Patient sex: M
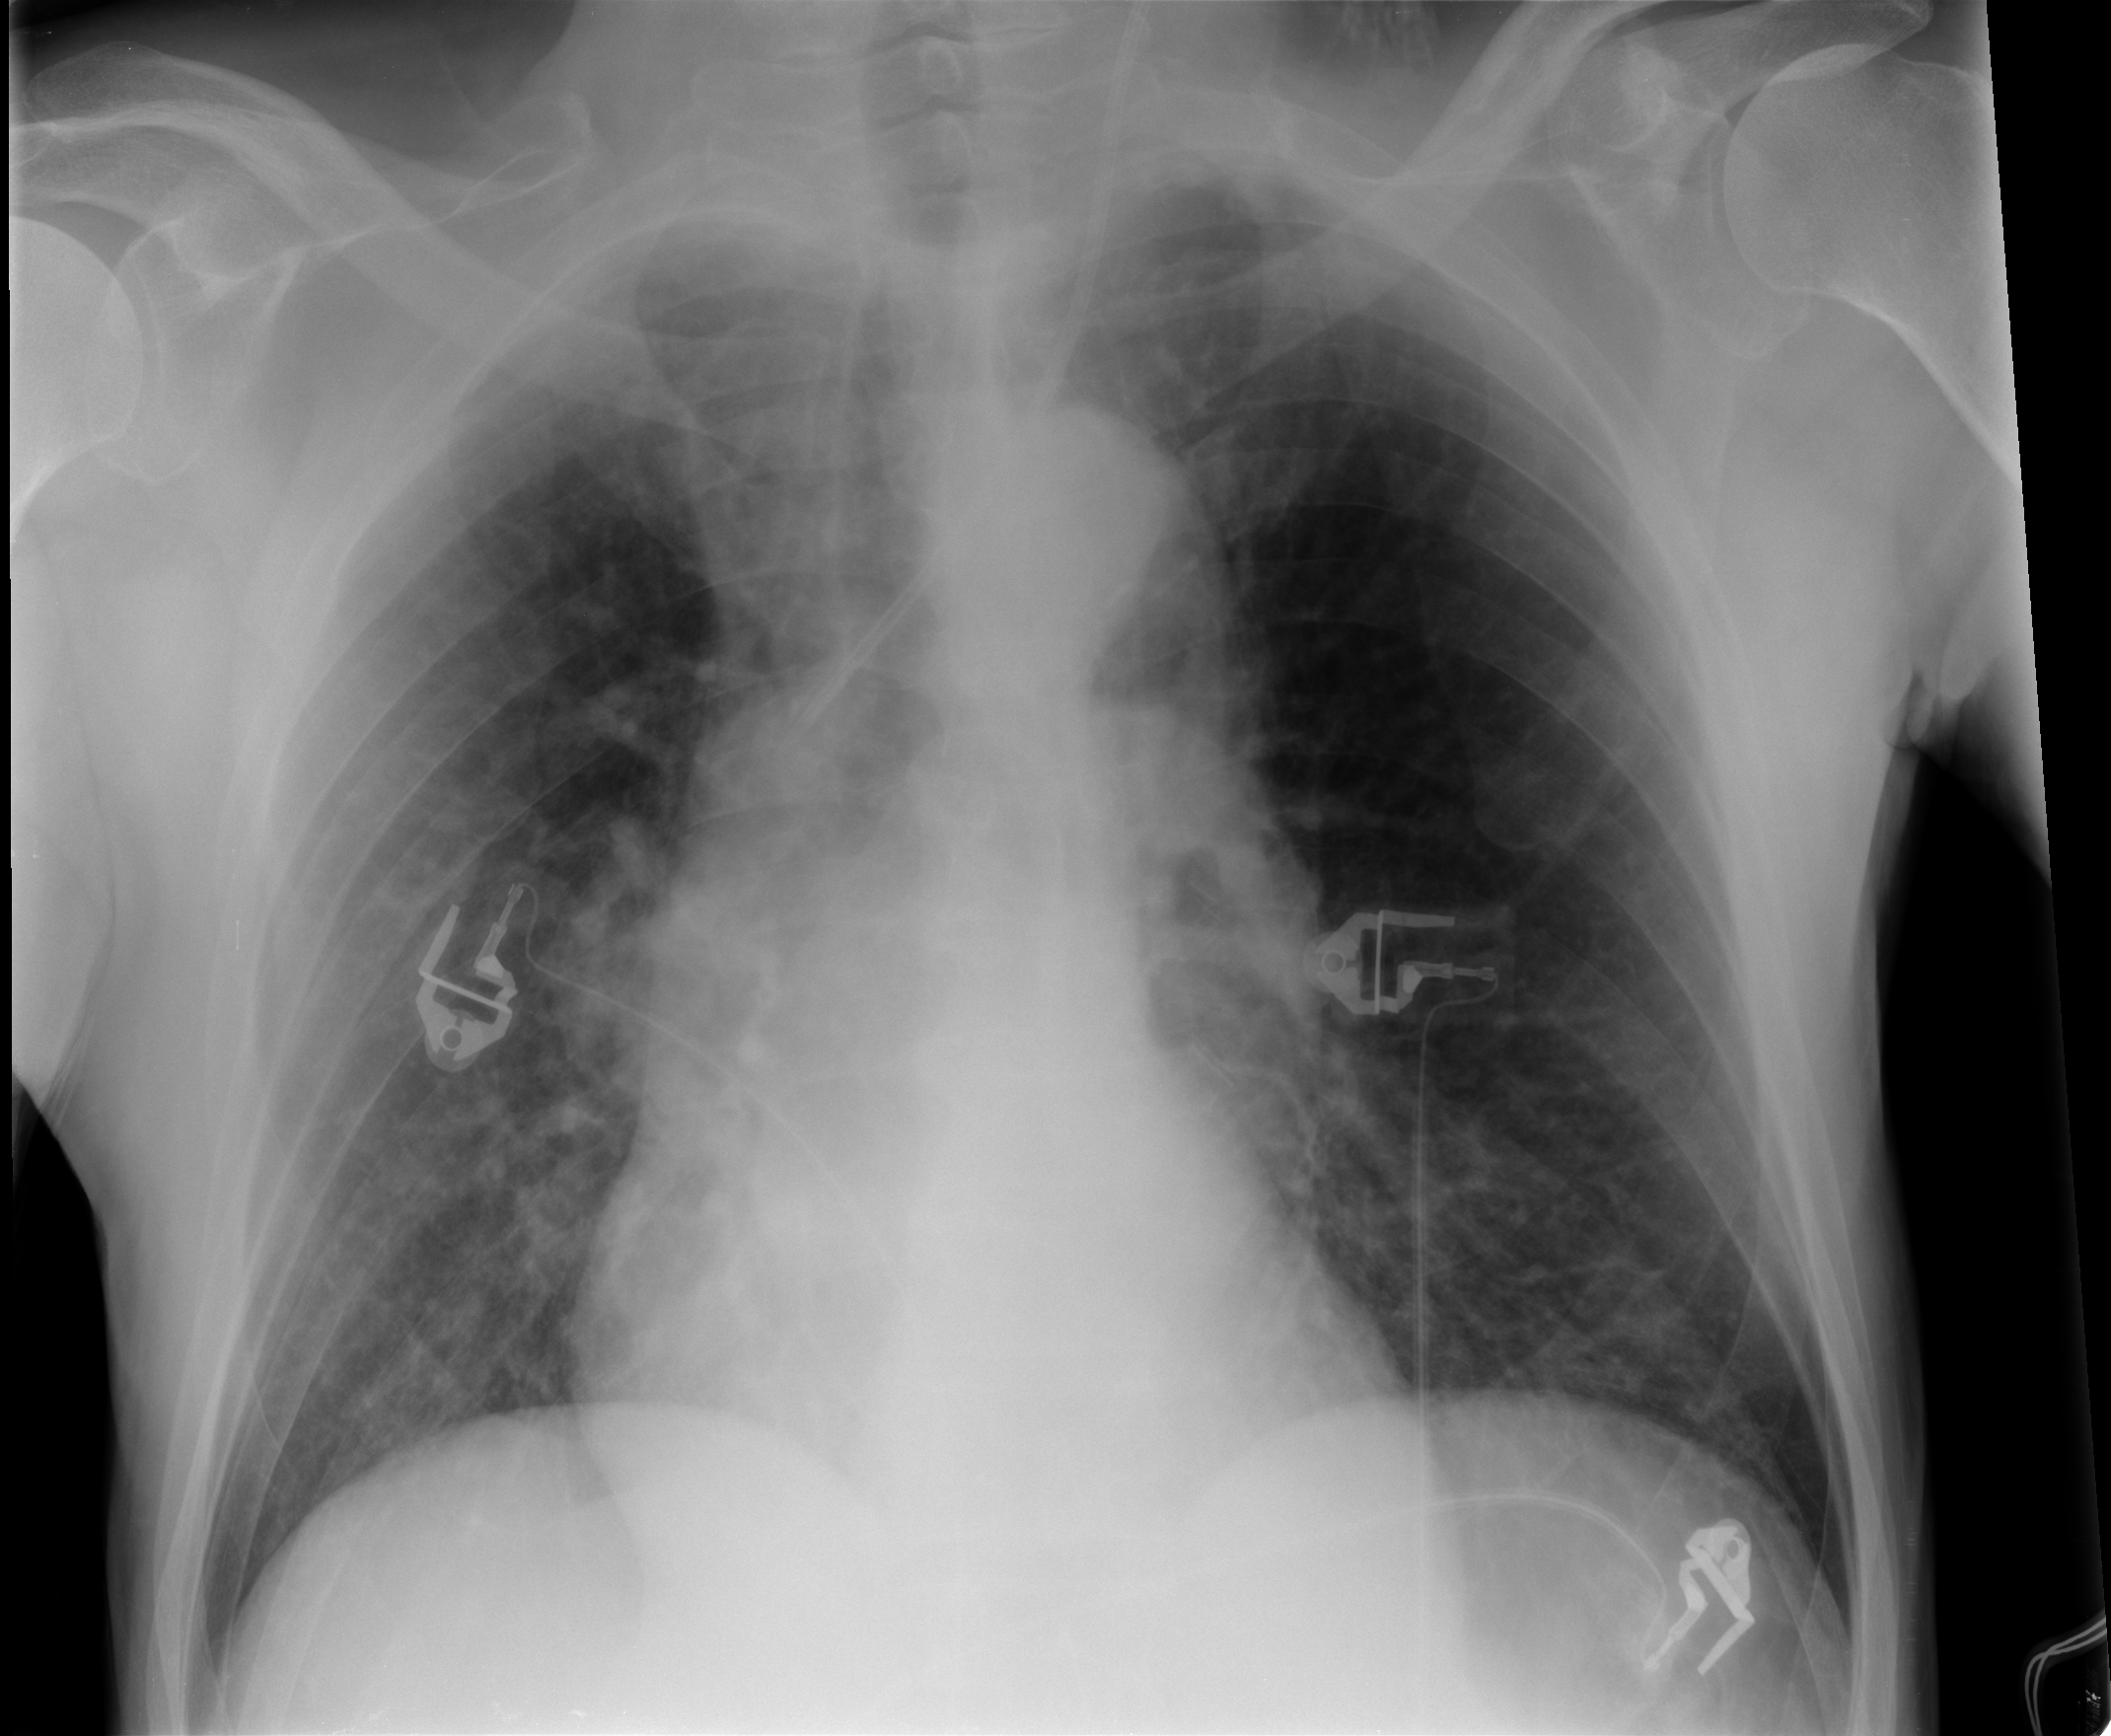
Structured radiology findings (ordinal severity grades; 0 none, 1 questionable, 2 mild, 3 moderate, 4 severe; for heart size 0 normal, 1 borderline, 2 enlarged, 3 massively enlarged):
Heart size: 1
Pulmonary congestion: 1
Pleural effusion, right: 0
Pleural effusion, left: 0
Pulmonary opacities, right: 0
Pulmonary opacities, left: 0
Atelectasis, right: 2
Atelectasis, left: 2